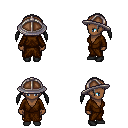
a pixel art fantasy rpg character, female body template, human, dark skin, brown robe, gold greaves, gray twin-tailed hairstyle, chain helm, black shoes, four views (front, back, left, right), 2x2 character sprite sheet, small pixel art, hard edges, no anti-aliasing